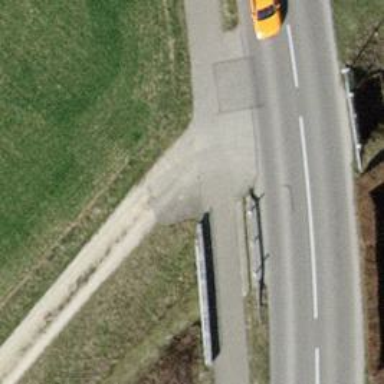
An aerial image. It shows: Paved cycleway bridge.